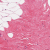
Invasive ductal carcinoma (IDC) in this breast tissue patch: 0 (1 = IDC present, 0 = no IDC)